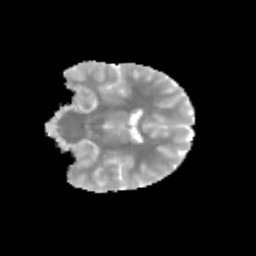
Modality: MD
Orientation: coronal
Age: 12
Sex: male
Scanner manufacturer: siemens
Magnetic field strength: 3 T
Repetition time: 3.8 s
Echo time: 0.07 s